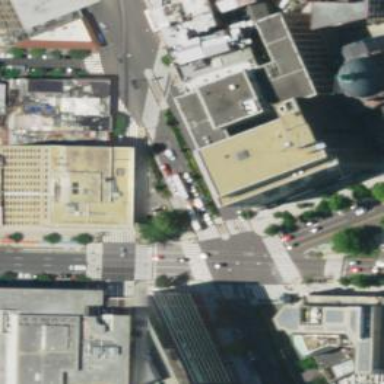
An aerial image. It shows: Building.